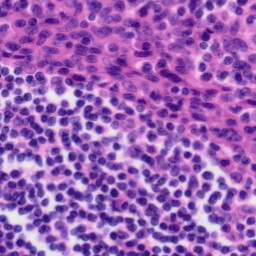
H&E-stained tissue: Tonsil